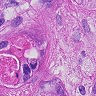
Metastatic tissue present: yes